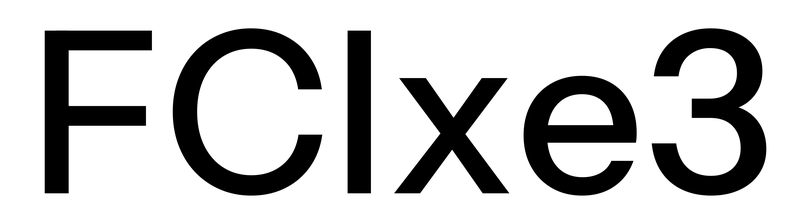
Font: InstrumentSans_Medium